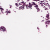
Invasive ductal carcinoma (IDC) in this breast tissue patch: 0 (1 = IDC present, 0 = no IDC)